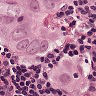
Metastatic tissue present: yes